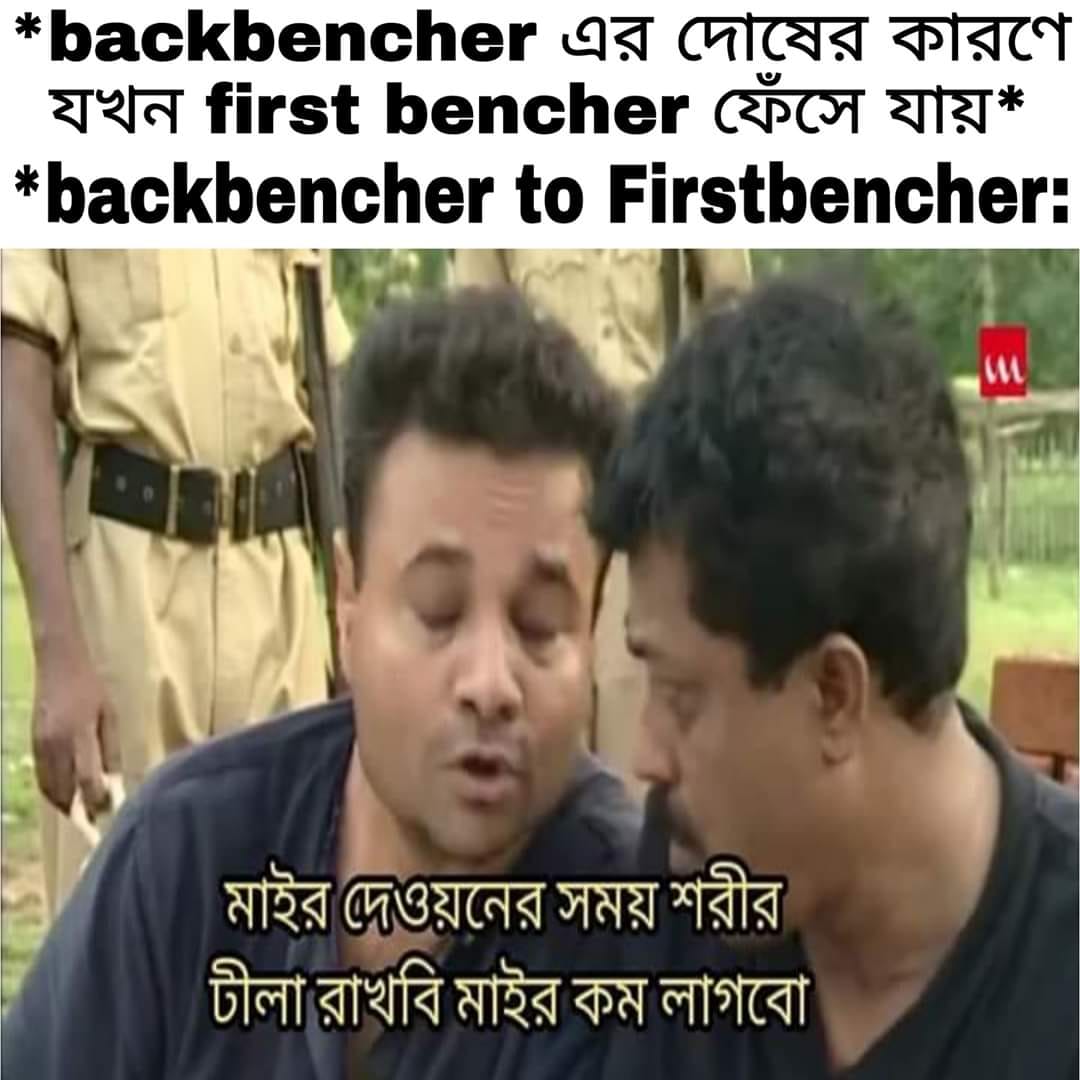
Caption: *backbencher এর দোষের কারণে যখন first bencher ফেঁসে যায়*       *backbencher to Firstbencher: মাইর দেওয়নের সময় শরীর ঢীলা রাখবি মাইর কম লাগবো
Label: non-hate